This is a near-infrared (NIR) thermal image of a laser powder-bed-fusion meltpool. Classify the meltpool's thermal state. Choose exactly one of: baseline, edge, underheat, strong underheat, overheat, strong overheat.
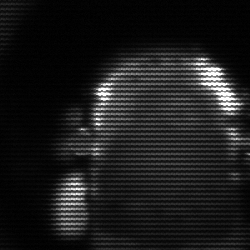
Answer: baseline